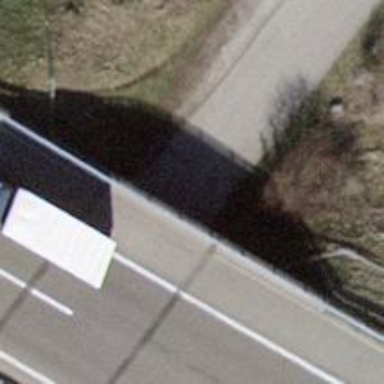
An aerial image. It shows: Tunnel with unclassified asphalt road. There are parallel on-street parking lanes on both sides.